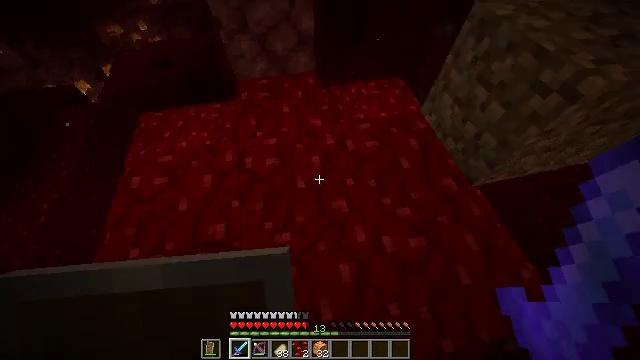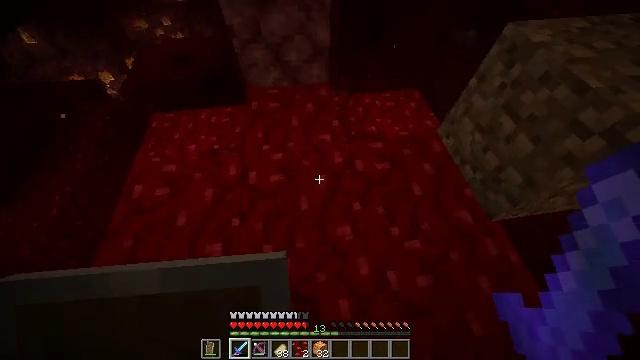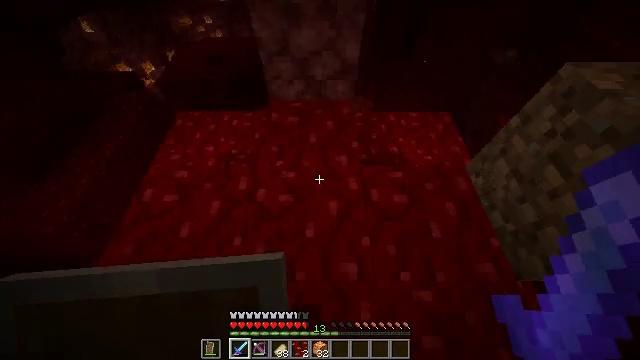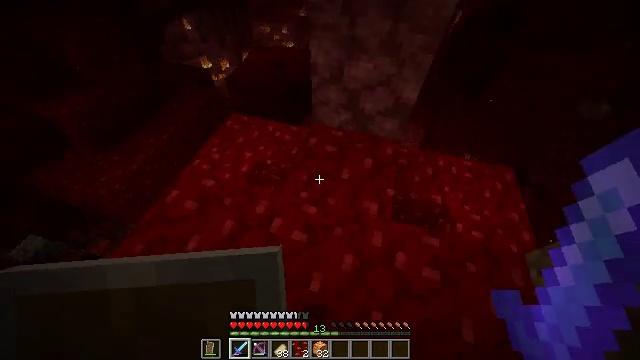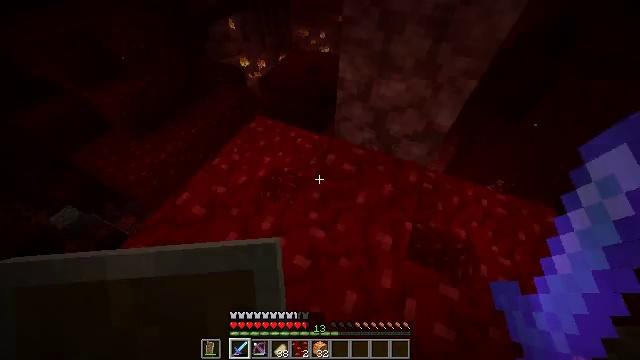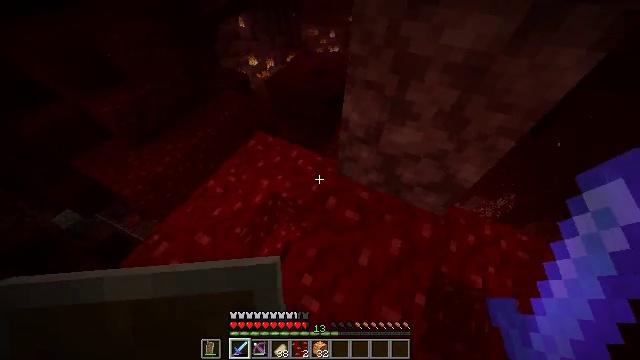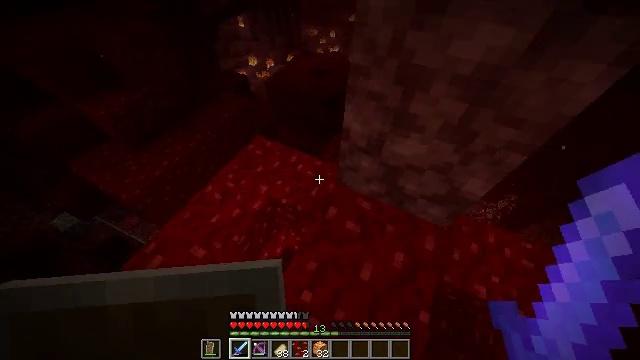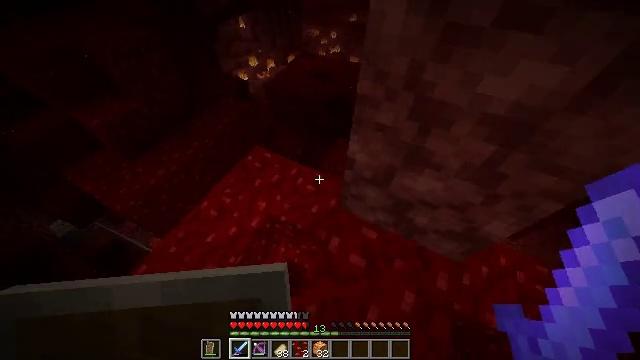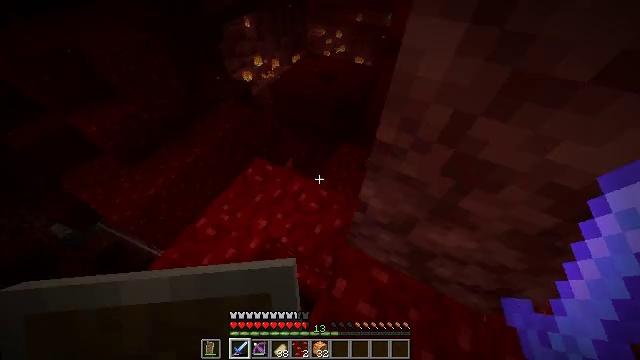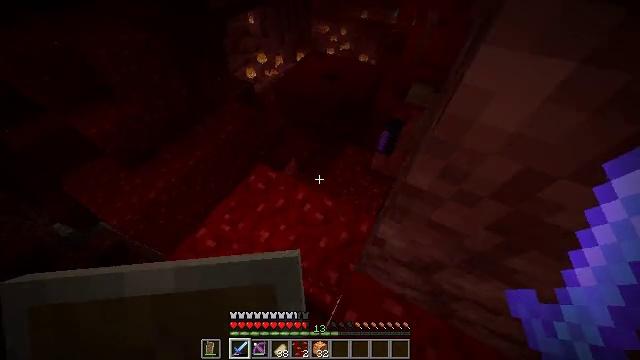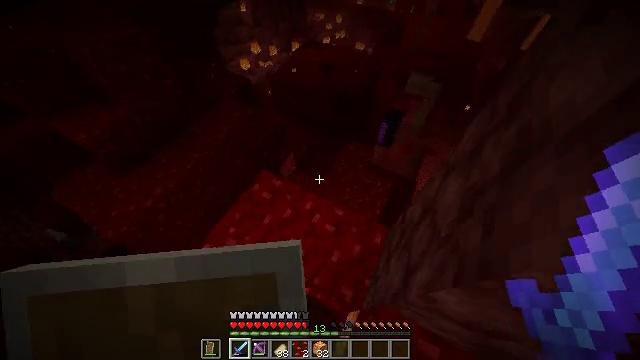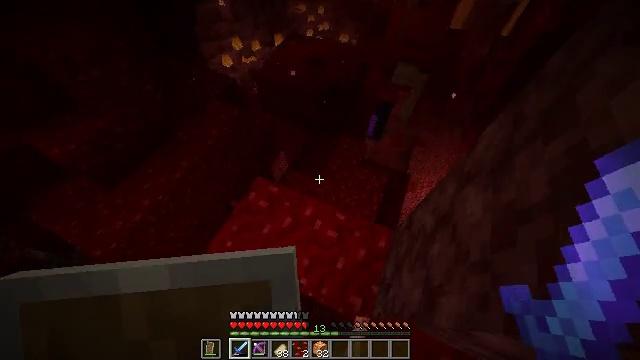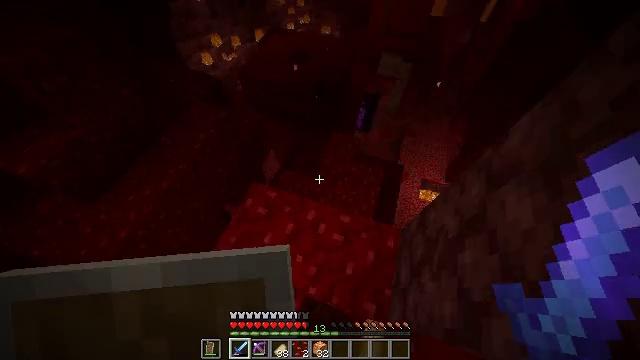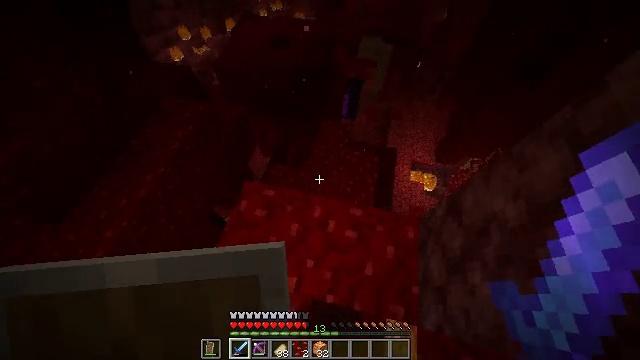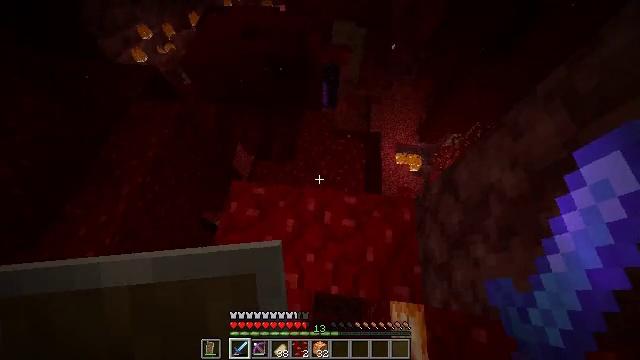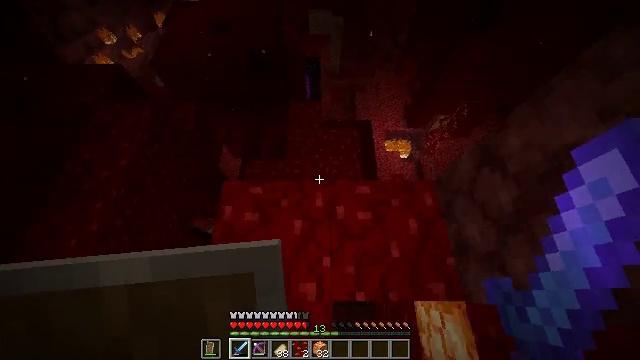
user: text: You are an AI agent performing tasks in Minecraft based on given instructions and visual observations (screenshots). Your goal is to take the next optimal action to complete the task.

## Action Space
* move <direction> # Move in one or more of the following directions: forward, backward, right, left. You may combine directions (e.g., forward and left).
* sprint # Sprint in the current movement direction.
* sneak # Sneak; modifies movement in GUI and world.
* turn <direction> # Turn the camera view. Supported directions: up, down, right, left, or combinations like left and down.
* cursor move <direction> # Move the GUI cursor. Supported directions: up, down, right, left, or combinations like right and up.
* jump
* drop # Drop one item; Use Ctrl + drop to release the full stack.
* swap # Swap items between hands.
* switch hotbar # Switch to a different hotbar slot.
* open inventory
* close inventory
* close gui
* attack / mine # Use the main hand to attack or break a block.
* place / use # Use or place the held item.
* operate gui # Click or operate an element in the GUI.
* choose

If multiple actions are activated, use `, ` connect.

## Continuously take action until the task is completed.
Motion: motion action
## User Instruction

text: Drop weeping vines.
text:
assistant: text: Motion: move forward, turn left
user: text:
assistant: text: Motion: move forward, turn left and up
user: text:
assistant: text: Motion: move forward, turn left and up
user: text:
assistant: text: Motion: move forward, turn left and up
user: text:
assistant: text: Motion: move forward, turn left
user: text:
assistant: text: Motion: move forward
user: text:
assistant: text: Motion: move forward
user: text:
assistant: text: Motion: move forward, turn left
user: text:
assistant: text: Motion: move forward and move left, turn left
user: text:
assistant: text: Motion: move forward and move left, turn right and down
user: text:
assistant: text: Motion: move forward and move left, turn right and down
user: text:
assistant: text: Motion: move forward and move left, turn right and down
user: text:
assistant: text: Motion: move forward and move left, turn right and down
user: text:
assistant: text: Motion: move forward and move left, turn right and down
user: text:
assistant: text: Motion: move forward and move left, turn right and down
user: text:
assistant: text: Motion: move forward, turn right
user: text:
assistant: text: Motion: move forward, turn right
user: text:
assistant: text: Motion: move forward, turn right
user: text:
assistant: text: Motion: move forward and move right, sneak
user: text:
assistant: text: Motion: move forward and move right, sneak
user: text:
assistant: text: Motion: move forward and move right, sneak
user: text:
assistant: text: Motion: move forward, sneak
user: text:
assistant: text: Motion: move forward, sneak, turn left
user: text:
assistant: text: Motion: move forward, sneak, turn left
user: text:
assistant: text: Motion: move forward, turn left and down
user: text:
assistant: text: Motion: move forward, turn left
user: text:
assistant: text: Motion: move forward
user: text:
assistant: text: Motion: move forward
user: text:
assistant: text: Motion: move forward
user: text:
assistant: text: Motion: move forward